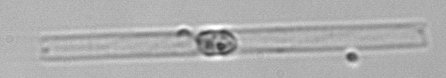
Label: Dactyliosolen_blavyanus